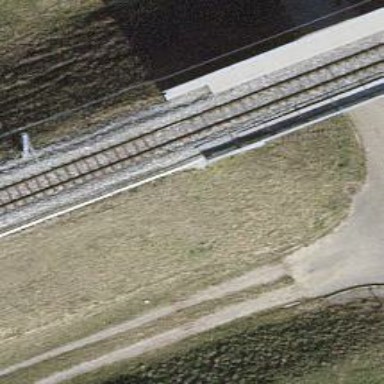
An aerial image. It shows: Narrow-gauge railway bridge with electrified contact line for single track.